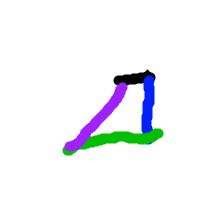
Shape: trapezoid